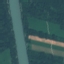
Land use / land cover class: River